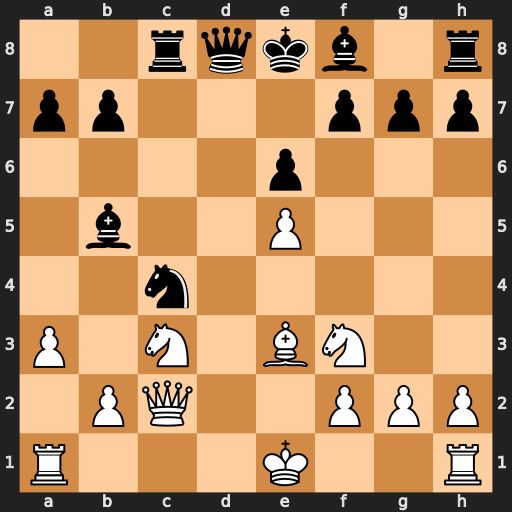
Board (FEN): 2rqkb1r/pp3ppp/4p3/1b2P3/2n5/P1N1BN2/1PQ2PPP/R3K2R
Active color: w
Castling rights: KQk
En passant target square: -
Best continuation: Nxb5 Nxe3 Qa4